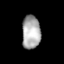
Tissue: lung
Cell type: Epithelial cells
Senescence score: 0.1514
Nuclear area (px): 601
Mean DAPI intensity: 171.599